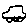
Label: car